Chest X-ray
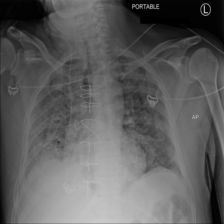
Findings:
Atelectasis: negative
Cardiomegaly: negative
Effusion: positive
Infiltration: negative
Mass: negative
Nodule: negative
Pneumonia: negative
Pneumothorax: negative
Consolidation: negative
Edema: positive
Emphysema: negative
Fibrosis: negative
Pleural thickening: negative
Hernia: negative